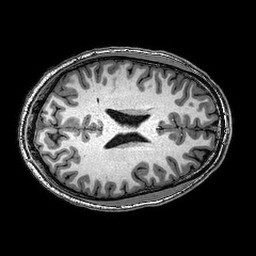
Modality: T1w
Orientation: axial
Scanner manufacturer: philips
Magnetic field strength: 3 T
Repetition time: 0.008233 s
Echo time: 0.00378 s